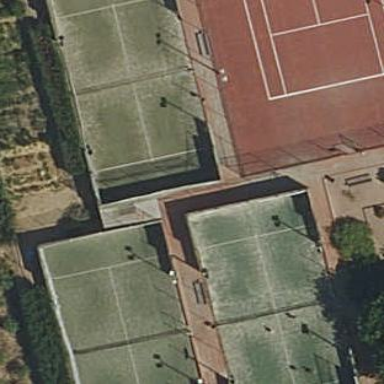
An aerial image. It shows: Tennis court on pitch.